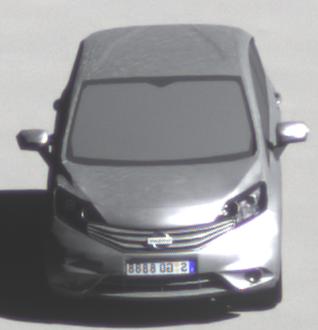
Make: Nissan
Model: Note 1.2
Detailed model: Note (E12) (10/13 - 12/16)
Model produced from: 2013/10
Model produced until: 2015/09
Doors: 5
Color: white
Road condition: dry road
Daytime: morning or afternoon
Contrast: high contrast